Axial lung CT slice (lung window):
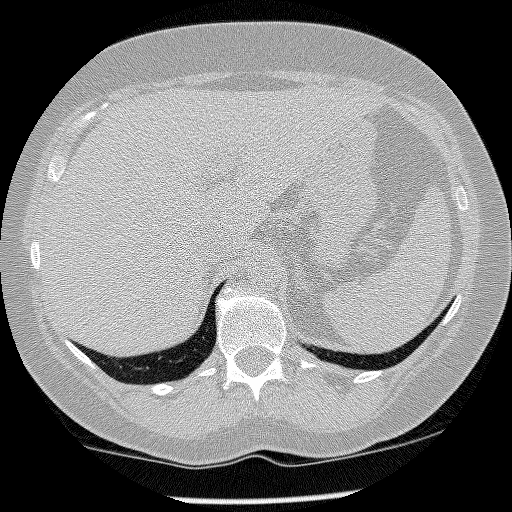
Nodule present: no